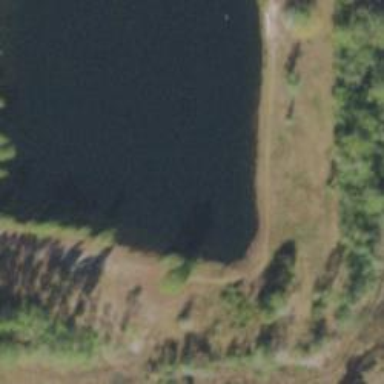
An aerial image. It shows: Pond surrounded by natural water.